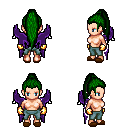
a pixel art fantasy rpg character, female body template, human, light skin, purple wings, teal pants, green extra-long topknot hairstyle, gold gloves, brown slippers, four views (front, back, left, right), 2x2 character sprite sheet, small pixel art, hard edges, no anti-aliasing